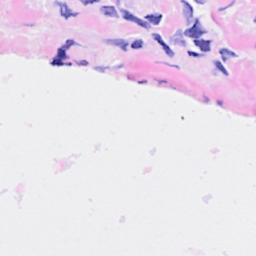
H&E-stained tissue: Breast